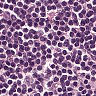
Metastatic tissue present: no